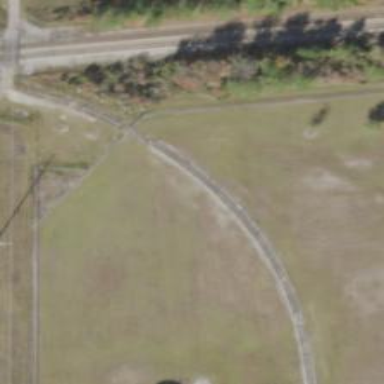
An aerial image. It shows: Rail spur service.